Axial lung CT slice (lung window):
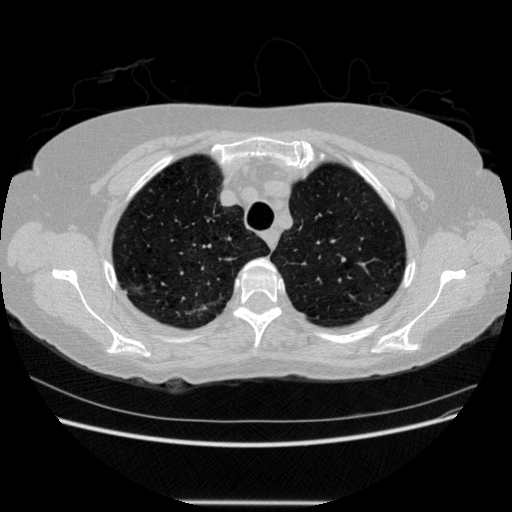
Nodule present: no